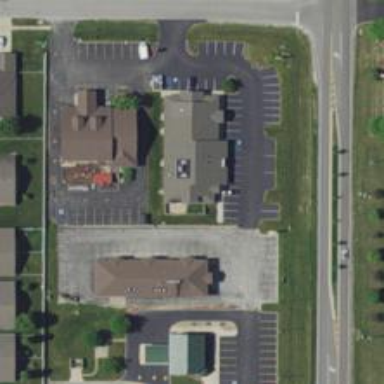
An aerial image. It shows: Veterinary facility.